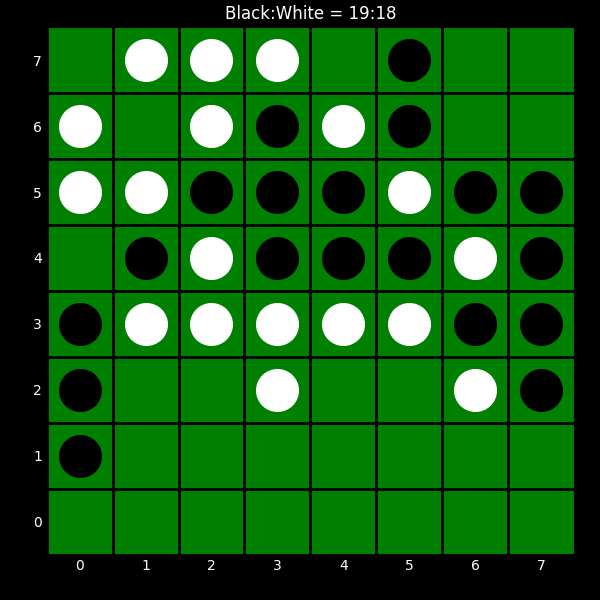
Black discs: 19
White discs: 18